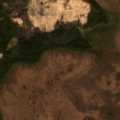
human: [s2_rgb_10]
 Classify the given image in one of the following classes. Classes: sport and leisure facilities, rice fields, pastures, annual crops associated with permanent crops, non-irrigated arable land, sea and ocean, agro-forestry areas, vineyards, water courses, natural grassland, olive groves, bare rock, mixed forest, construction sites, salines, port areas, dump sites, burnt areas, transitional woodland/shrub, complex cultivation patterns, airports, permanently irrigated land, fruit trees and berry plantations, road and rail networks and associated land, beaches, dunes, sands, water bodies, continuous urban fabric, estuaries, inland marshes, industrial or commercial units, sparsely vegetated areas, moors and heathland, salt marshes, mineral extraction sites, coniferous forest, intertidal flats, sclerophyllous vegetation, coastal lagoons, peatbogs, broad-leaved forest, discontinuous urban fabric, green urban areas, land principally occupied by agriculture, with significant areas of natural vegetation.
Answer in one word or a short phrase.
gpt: pastures, coniferous forest, peatbogs